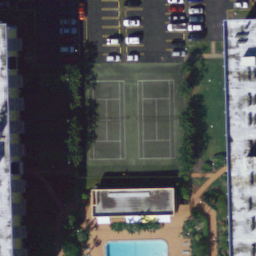
Label: tennis court